Interaction volume radius: 5 \u00c5
Interaction volume height: 25 \u00c5
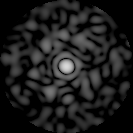
Disorder parameter: 0.8497